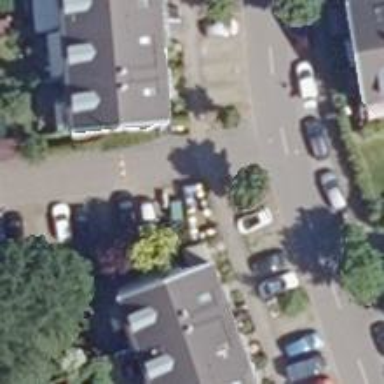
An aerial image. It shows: Asphalt road in living street.